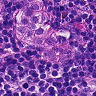
Metastatic tissue present: yes